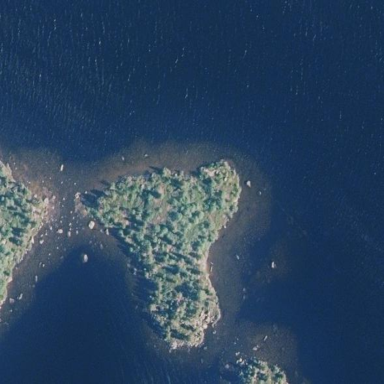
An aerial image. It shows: Islet.